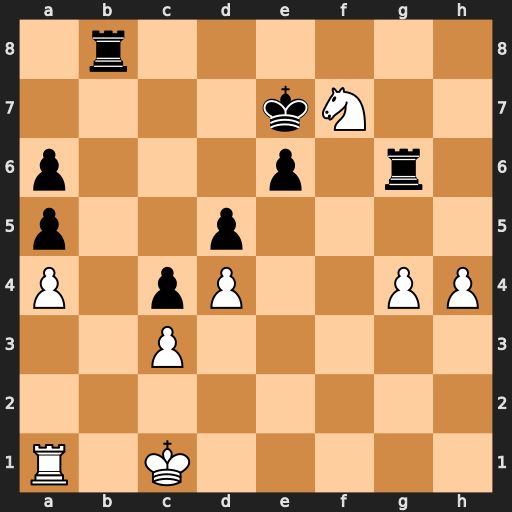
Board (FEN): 1r6/4kN2/p3p1r1/p2p4/P1pP2PP/2P5/8/R1K5
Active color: w
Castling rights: -
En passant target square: -
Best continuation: Ne5 Rgg8 Nc6+